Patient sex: M
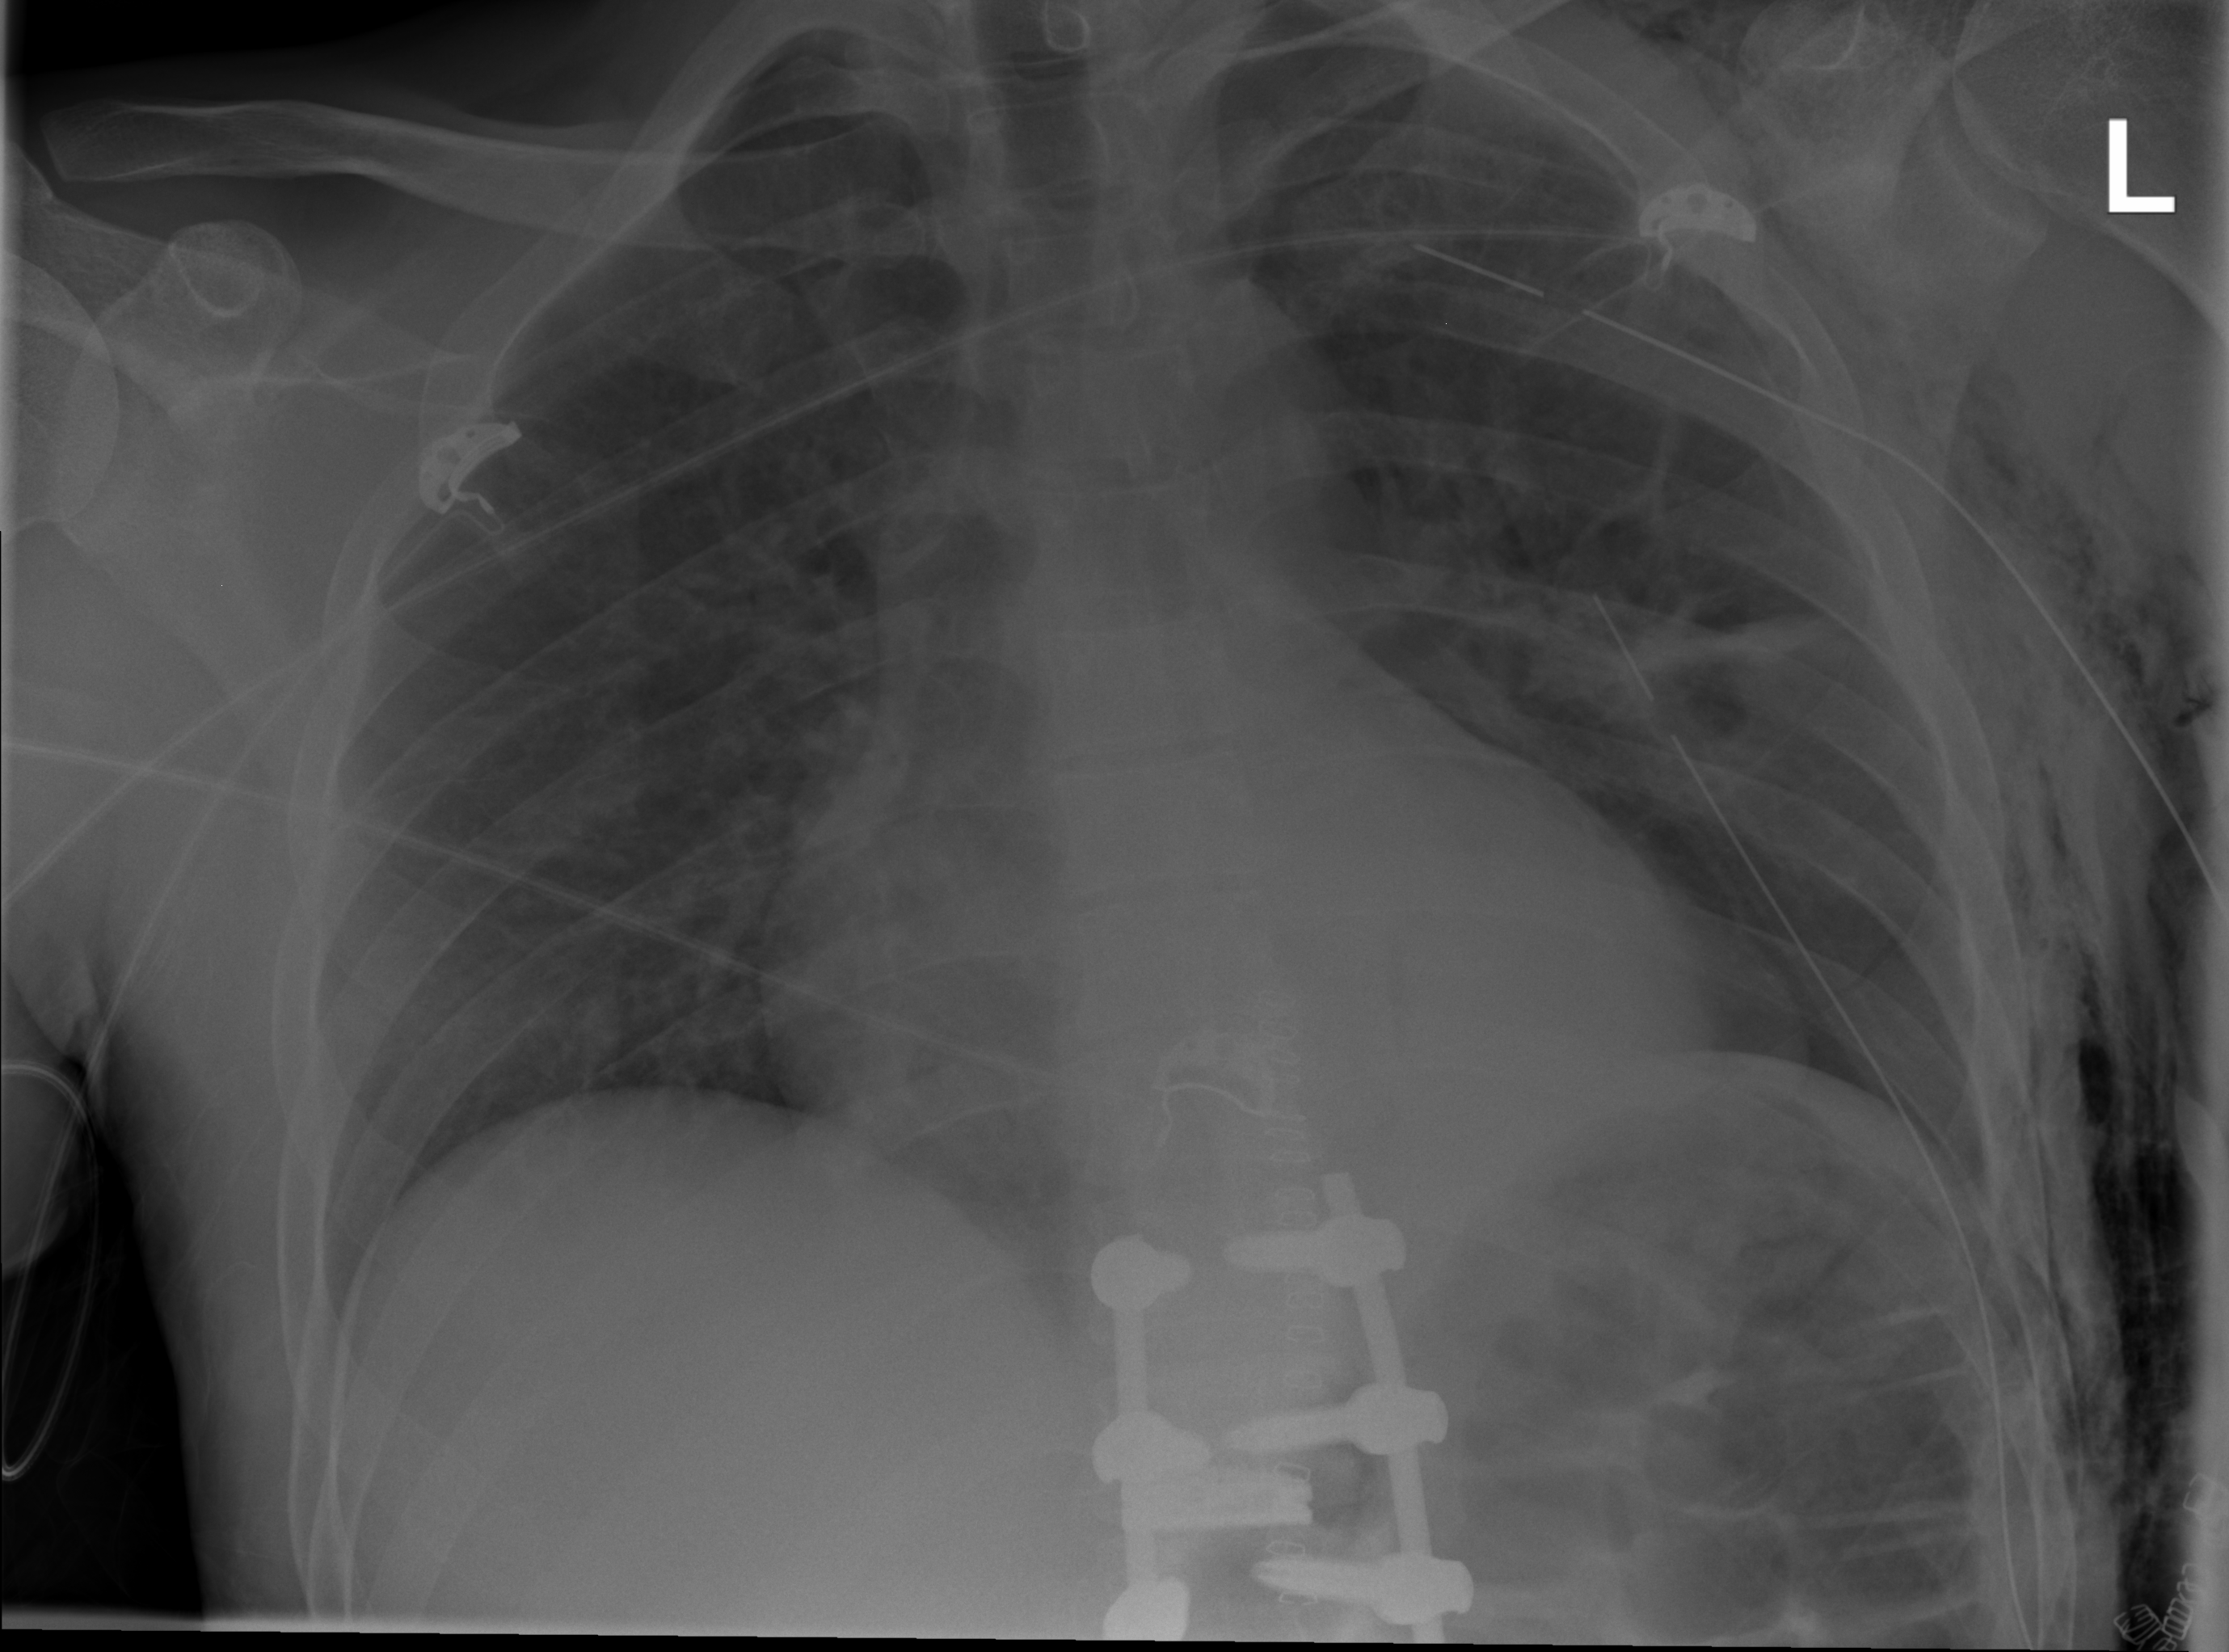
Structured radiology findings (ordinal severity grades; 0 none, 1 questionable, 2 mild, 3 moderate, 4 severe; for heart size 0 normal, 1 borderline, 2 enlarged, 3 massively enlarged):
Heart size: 0
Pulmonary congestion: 0
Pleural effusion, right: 0
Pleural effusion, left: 0
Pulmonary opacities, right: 0
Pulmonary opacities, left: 0
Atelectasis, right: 0
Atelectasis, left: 2